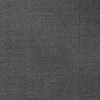
Atmospheric dust classification: dusty